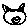
Label: cat